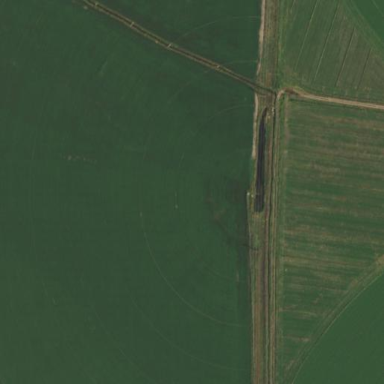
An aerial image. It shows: Farmland with pivot irrigation system.